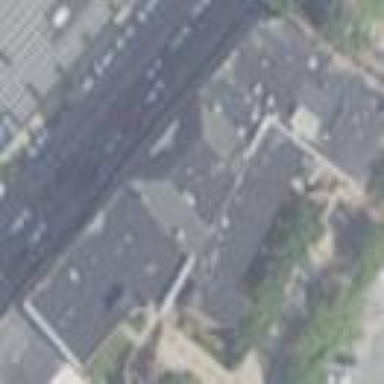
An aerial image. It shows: Building.